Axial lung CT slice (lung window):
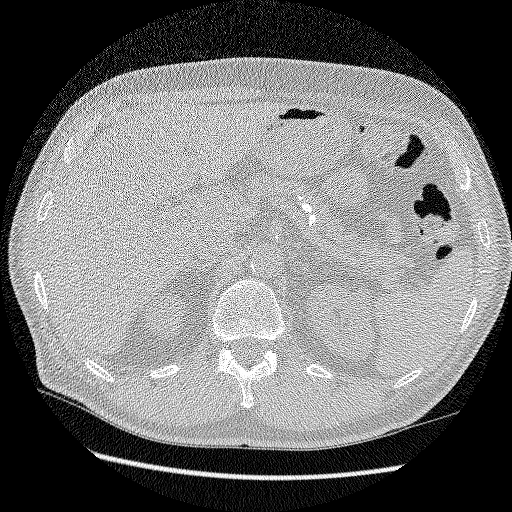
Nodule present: no